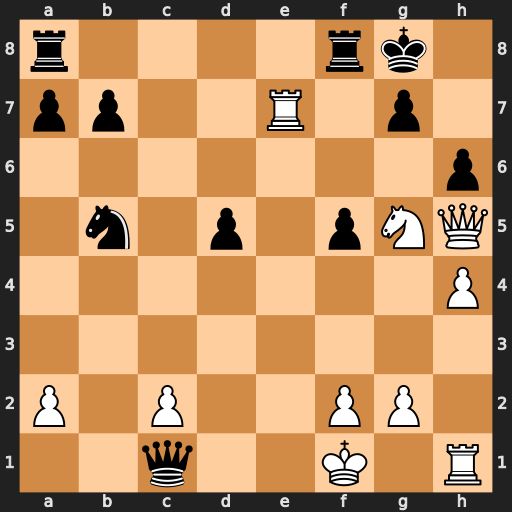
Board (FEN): r4rk1/pp2R1p1/7p/1n1p1pNQ/7P/8/P1P2PP1/2q2K1R
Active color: w
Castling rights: -
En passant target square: -
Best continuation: Re1 Qxc2 Qg6 hxg5 hxg5 Qc4+ Kg1